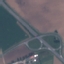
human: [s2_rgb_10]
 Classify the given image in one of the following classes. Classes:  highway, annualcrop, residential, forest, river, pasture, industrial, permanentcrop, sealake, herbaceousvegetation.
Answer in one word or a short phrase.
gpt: Highway